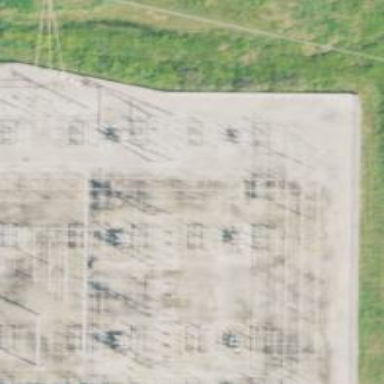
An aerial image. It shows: Switch for power supply.